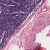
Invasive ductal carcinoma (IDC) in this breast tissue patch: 0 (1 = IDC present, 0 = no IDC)